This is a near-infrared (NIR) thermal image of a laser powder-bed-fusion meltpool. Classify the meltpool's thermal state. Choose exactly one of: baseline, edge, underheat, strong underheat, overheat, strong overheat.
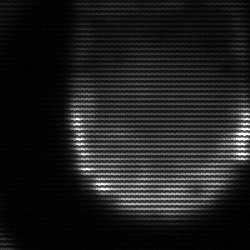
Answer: strong underheat